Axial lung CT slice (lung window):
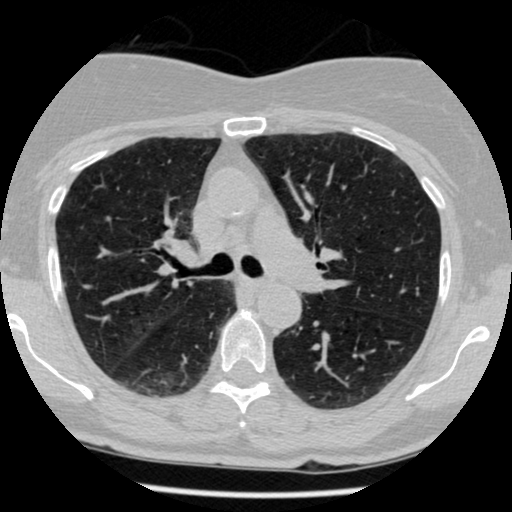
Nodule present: no